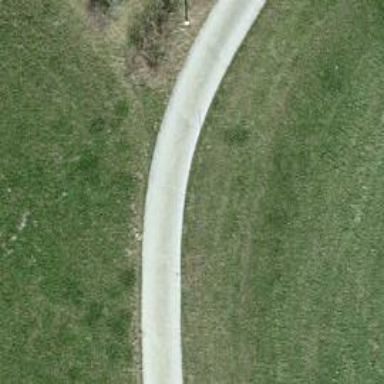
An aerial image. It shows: Driveway.